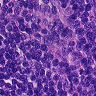
Metastatic tissue present: no